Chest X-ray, PA view. Patient: 29 years old, sex M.
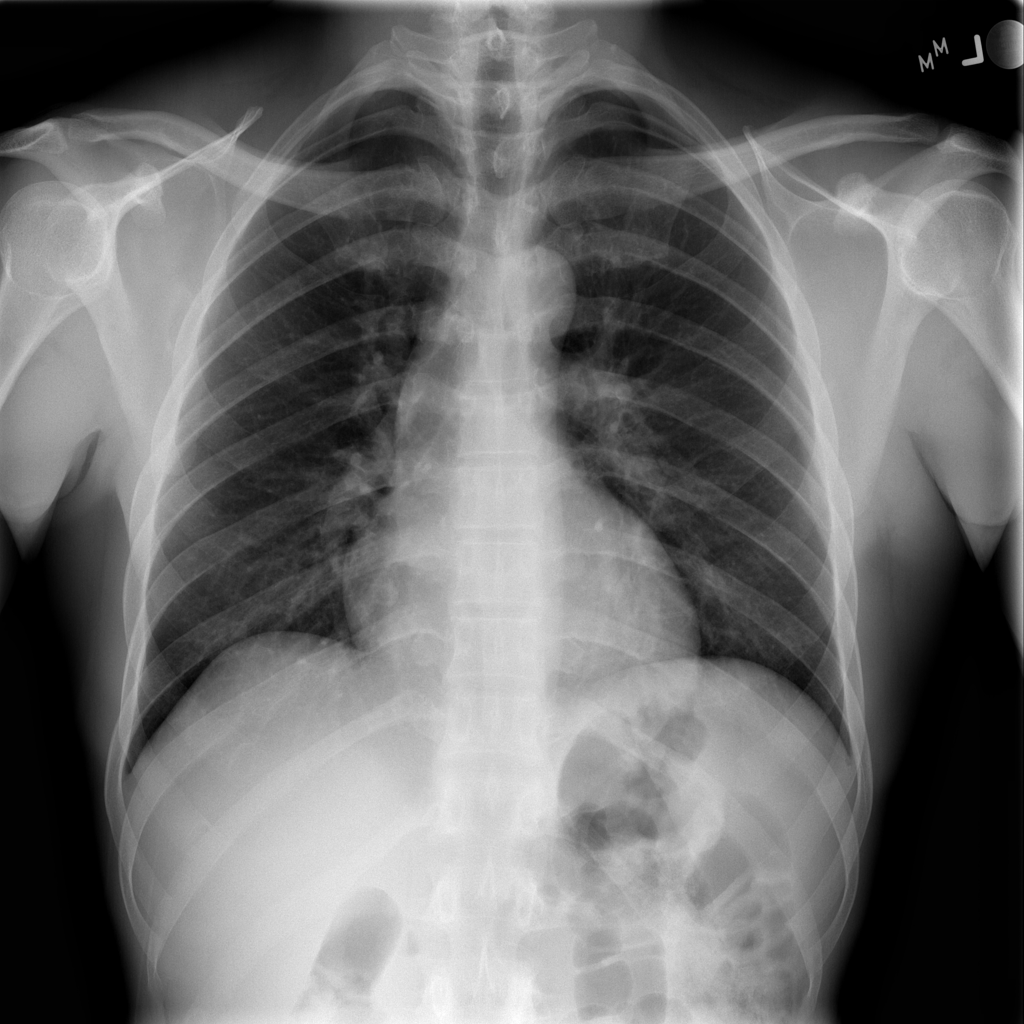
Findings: No Finding